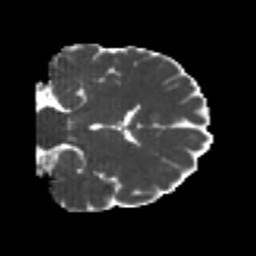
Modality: MD
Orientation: coronal
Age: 25
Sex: male
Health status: healthy
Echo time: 0.074 s